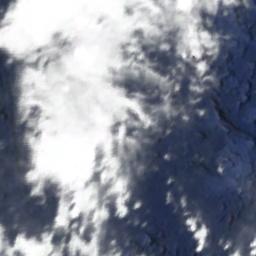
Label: cloud